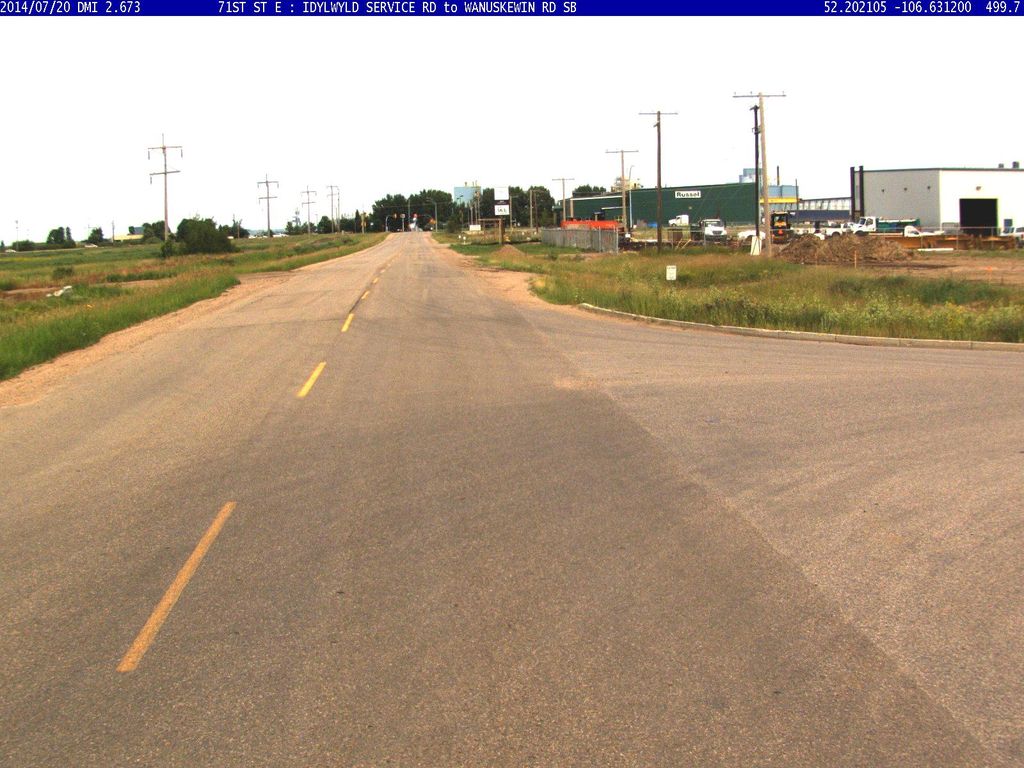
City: saskatoon